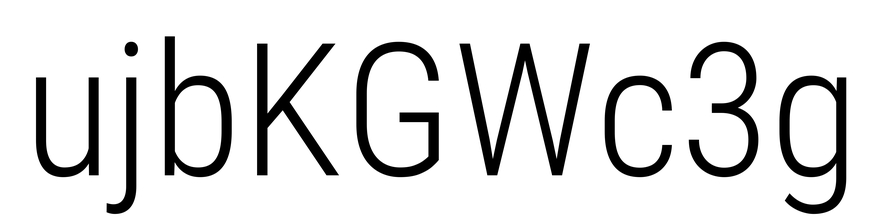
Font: Roboto_Condensed_Light